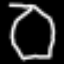
Label: octagon